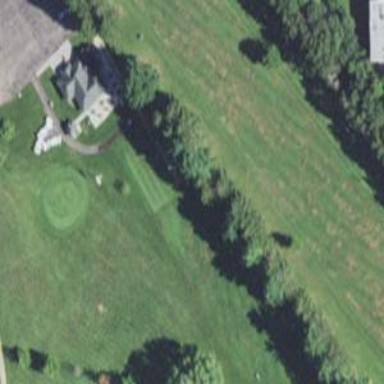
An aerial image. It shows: Golf tee.